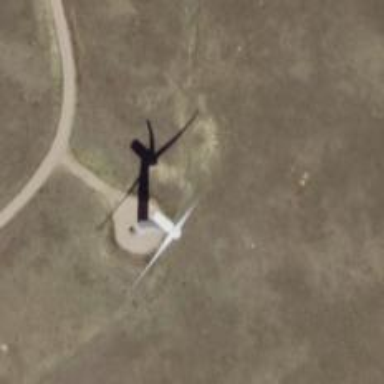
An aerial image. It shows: Wind generator powered by wind turbine.